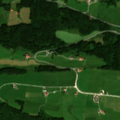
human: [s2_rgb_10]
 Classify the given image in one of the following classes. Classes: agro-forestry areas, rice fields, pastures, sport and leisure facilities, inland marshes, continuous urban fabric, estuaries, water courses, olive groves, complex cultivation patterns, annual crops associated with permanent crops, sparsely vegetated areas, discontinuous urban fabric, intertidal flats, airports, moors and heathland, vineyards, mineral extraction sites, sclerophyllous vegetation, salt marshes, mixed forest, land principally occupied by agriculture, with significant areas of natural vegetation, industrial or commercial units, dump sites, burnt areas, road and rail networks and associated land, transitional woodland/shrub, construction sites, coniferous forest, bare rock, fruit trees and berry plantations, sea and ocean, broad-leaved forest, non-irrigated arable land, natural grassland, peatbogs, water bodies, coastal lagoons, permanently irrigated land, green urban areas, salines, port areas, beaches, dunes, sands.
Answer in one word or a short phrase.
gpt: discontinuous urban fabric, pastures, mixed forest